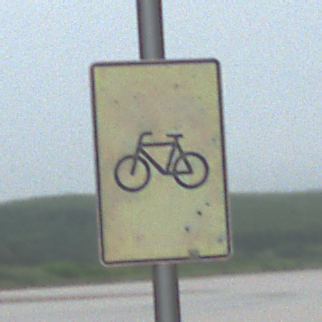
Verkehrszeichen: RadverkehrOhnePfeilsymbol
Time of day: Midday
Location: Roofed (Beach)
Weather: Overcast
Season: NotSpecified
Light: Natural